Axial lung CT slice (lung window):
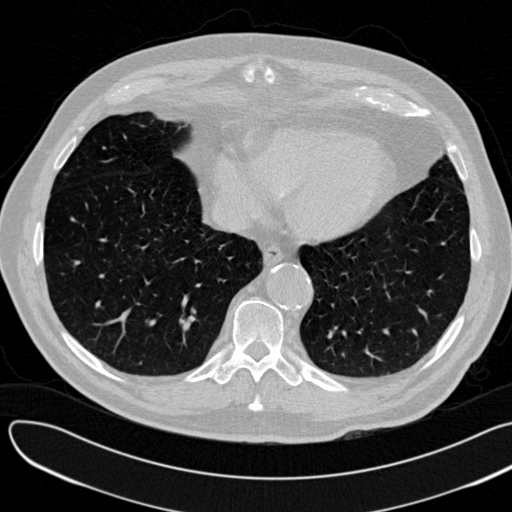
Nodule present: no